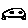
Label: car